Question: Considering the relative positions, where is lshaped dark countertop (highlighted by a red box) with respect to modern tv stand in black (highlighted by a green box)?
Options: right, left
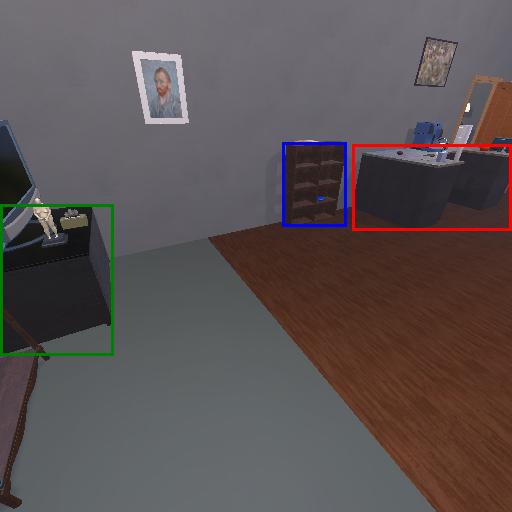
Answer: right